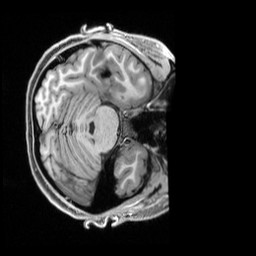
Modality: T1w
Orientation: axial
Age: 32
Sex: female
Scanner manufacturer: siemens
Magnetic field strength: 3 T
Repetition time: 2.5 s
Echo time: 0.00296 s